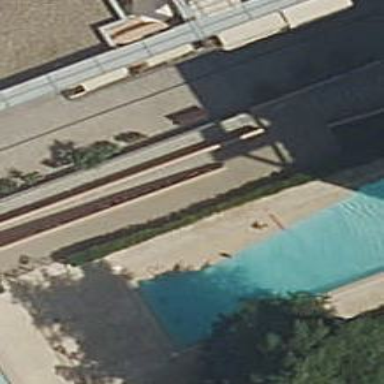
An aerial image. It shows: Swimming pool located in leisure land.